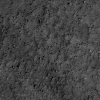
Atmospheric dust classification: not_dusty